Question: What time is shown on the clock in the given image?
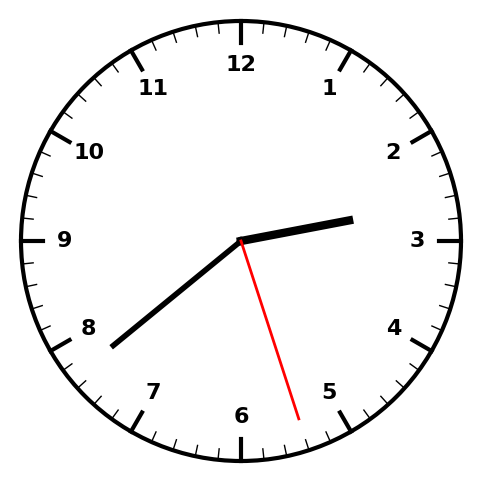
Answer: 02:38:27